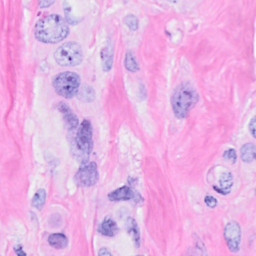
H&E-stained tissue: Breast